The image is a 2-D grayscale rendering of a rotating-machine vibration signal (signal-to-image). What is the most likely rotor condition (normal, misalignment, unbalance, looseness)?
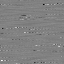
Answer: normal